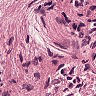
Metastatic tissue present: no